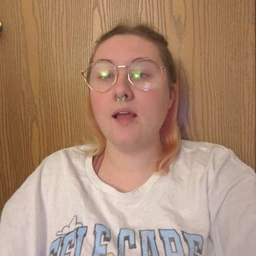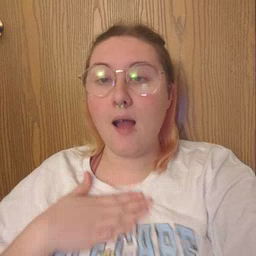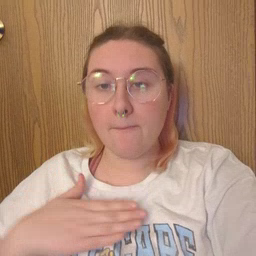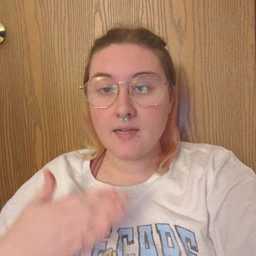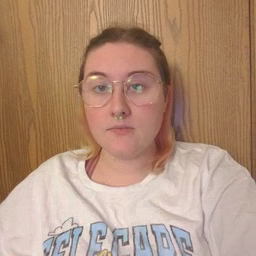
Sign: happy